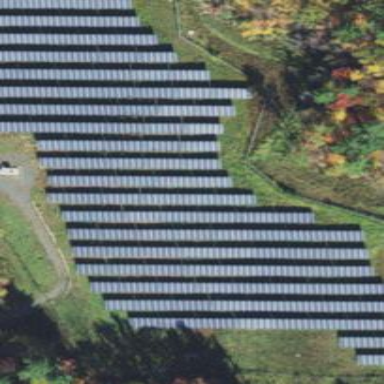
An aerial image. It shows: Solar power plant with photovoltaic technology generating electricity.